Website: lowes
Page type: order-returns
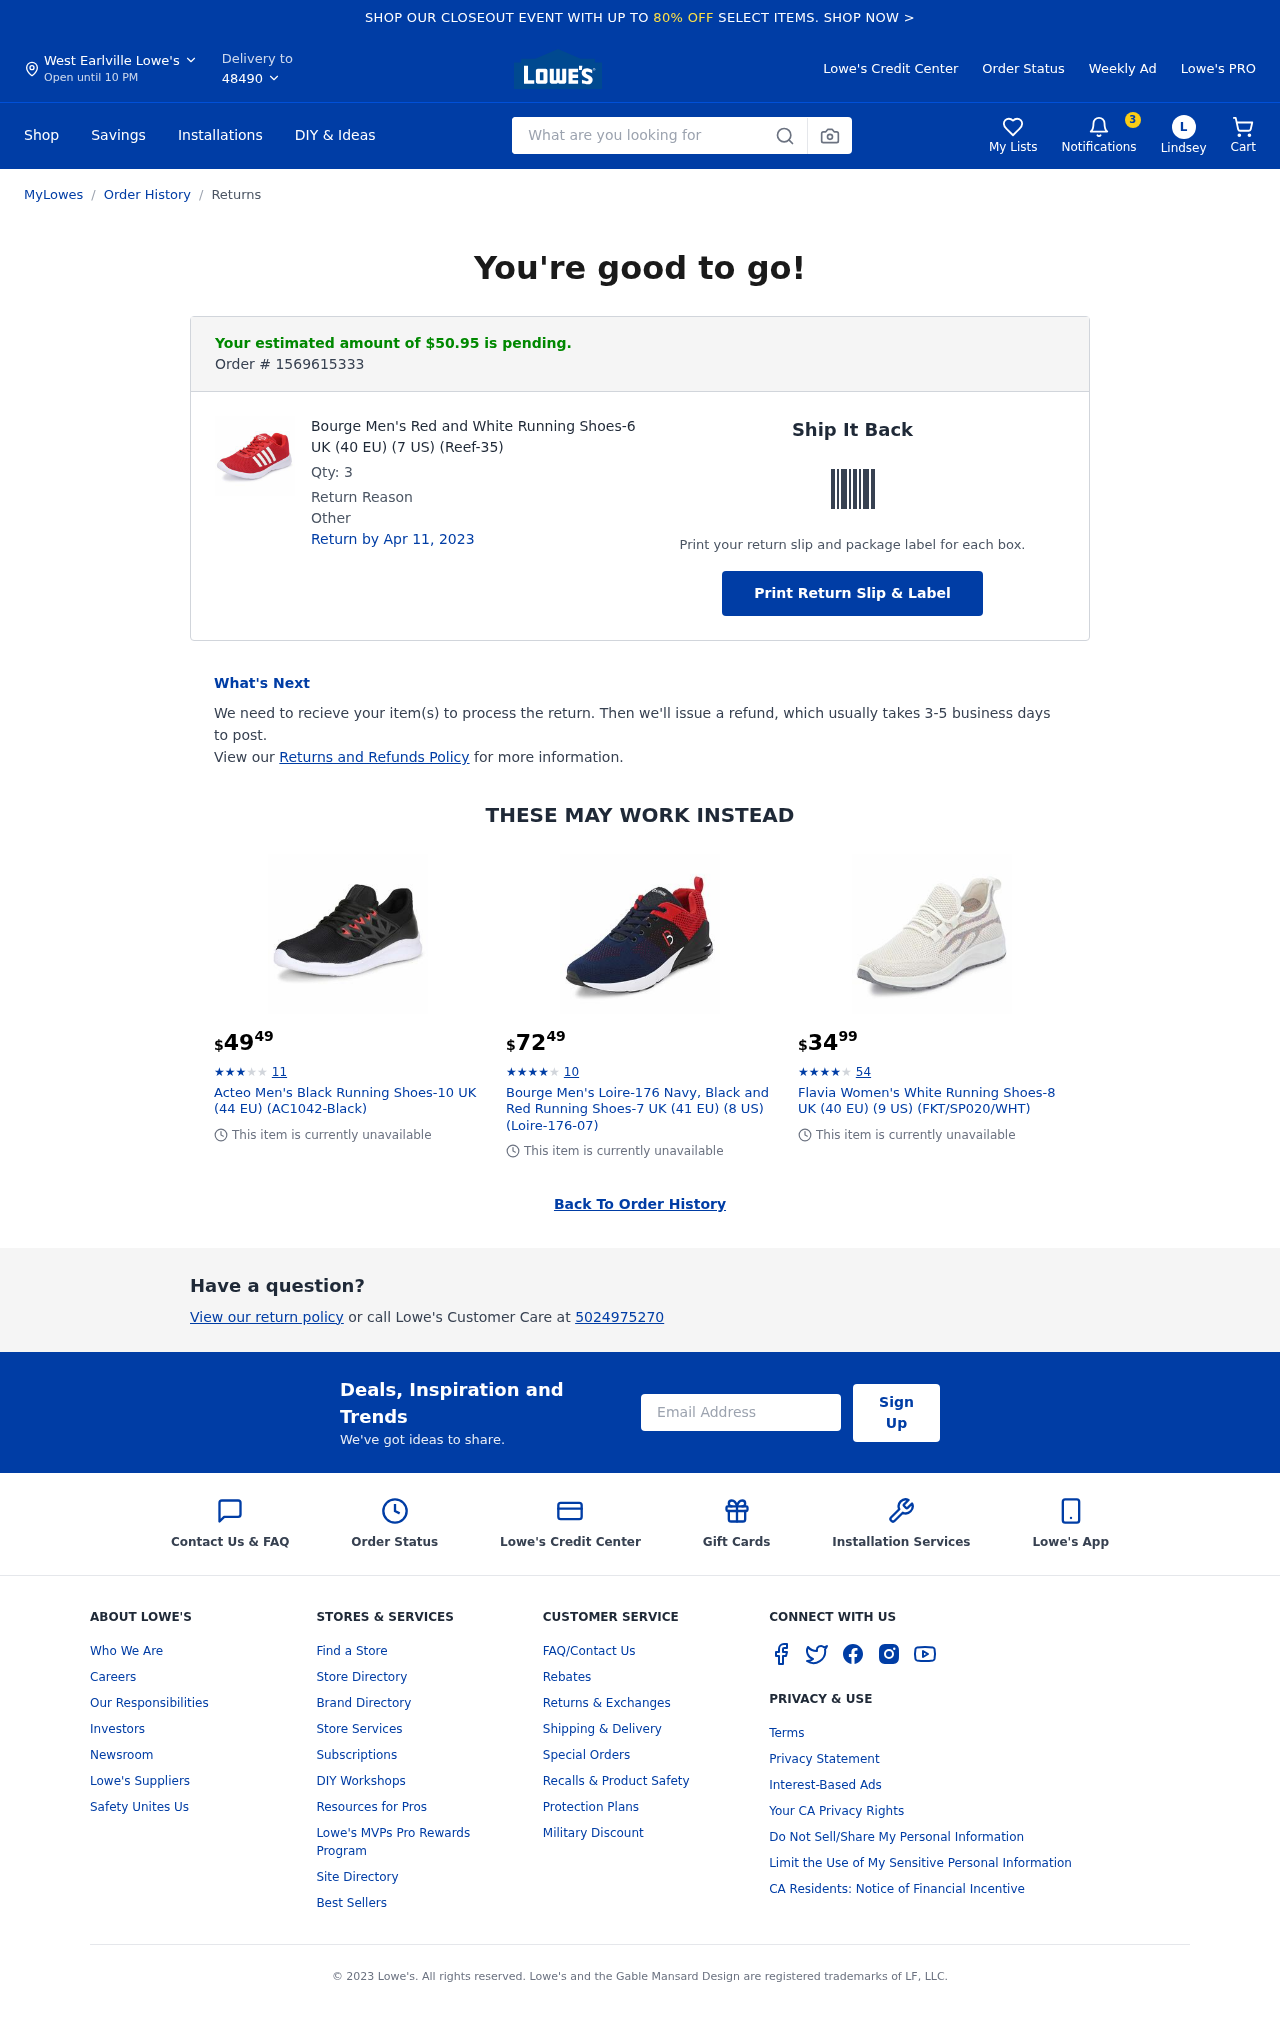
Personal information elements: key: PII_CITY
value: West Earlville
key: PII_EMAIL
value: lindsey_walker@hotmail.com
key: PII_FIRSTNAME
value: Lindsey
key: PII_PHONE
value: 5024975270
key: PII_POSTCODE
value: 48490
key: PII_FIRSTNAME_INITIAL
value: L
Product elements: key: PRODUCT1_NAME
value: Bourge Men's Red and White Running Shoes-6 UK (40 EU) (7 US) (Reef-35)
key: PRODUCT1_QUANTITY
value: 3
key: PRODUCT2_NAME
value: Acteo Men's Black Running Shoes-10 UK (44 EU) (AC1042-Black)
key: PRODUCT2_NUM_RATINGS
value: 11
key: PRODUCT2_PRICE
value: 49.49
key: PRODUCT2_RATING
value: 3.9
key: PRODUCT3_NAME
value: Bourge Men's Loire-176 Navy, Black and Red Running Shoes-7 UK (41 EU) (8 US) (Loire-176-07)
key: PRODUCT3_NUM_RATINGS
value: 10
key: PRODUCT3_PRICE
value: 72.49
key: PRODUCT3_RATING
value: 4.1
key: PRODUCT4_NAME
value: Flavia Women's White Running Shoes-8 UK (40 EU) (9 US) (FKT/SP020/WHT)
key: PRODUCT4_NUM_RATINGS
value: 54
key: PRODUCT4_PRICE
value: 34.99
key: PRODUCT4_RATING
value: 4.1
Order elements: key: ORDER_NUM_ITEMS
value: Cart
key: ORDER_TOTAL
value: Your estimated amount of $50.95 is pending.
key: ORDER_ID
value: Order # 1569615333
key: ORDER_RETURN_BY_DATE
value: Return by Apr 11, 2023
Search elements: key: HEADER_SEARCH
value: What are you looking for
Other elements: key: NOTIFICATION_COUNT
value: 3